Question: - - - -
I use a native query to get results from a table of orders. Each order has a date and I want to select only by year and date. The whole method has this body.
'''
Query query = entityManager.createNativeQuery("SELECT COUNT(PLACED_ORDER.ID) as POCET_OBJEDNAVEK FROM PLACED_ORDER WHERE ORDERDATE IS NOT NULL AND EXTRACT(YEAR FROM ORDERDATE) = ?1 AND extract(DAY FROM ORDERDATE) = ?2");
query.setParameter(1, year);
query.setParameter(2, day);
return (Long) query.getSingleResult();
'''
This query properly, but is very slow to execute. By slow, I mean a second or more for every method call. Transaction management is set do Required.
Named queries are executed within few milliseconds, measured from request to response. Calling this method alone is very slow. Is there something that can be done about it ?
EDIT - Reaction to comments:
When I query the database from command line or via MySQL WorkBench, the performance is normal (max a millisecond or a few under heavy load).
I should also metion that is on the project and there is nothing I can do about it.
MySQL Explain looks like this (there is no easy way for me to enable explain on EclipseLink).

Entity annotations used to determine data type and DB constraints.
'''
@Entity(name = "PLACED_ORDER")
public class Order implements Serializable {
@Id
@GeneratedValue(strategy = GenerationType.IDENTITY)
private long id;
@ManyToOne
@JoinColumn(name = "CUSTOMER_ID")
private Customer customer;
@OneToMany(fetch = FetchType.EAGER, cascade = {CascadeType.MERGE, CascadeType.REMOVE, CascadeType.PERSIST}, orphanRemoval = true)
@JoinColumn(name = "PLACED_ORDER_ID")
private List<OrderItem> items;
@Temporal(TemporalType.TIMESTAMP)
private Date orderDate;
@Enumerated(EnumType.STRING)
@NotNull
private OrderState orderState = OrderState.SEMIFINISHED;
@OneToOne
private Transportation transportation;
@OneToOne(cascade = {CascadeType.PERSIST, CascadeType.MERGE}, orphanRemoval = true)
private Address deliveryAddress;
@Enumerated(EnumType.STRING)
private TransportationType transportationType;
'''
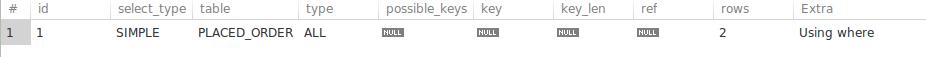
Answer: With technologies specified in the question and second level cache disabled, the solution was to write the native query as , instead of creating it every time method was called. This way, the performance significantly increased.